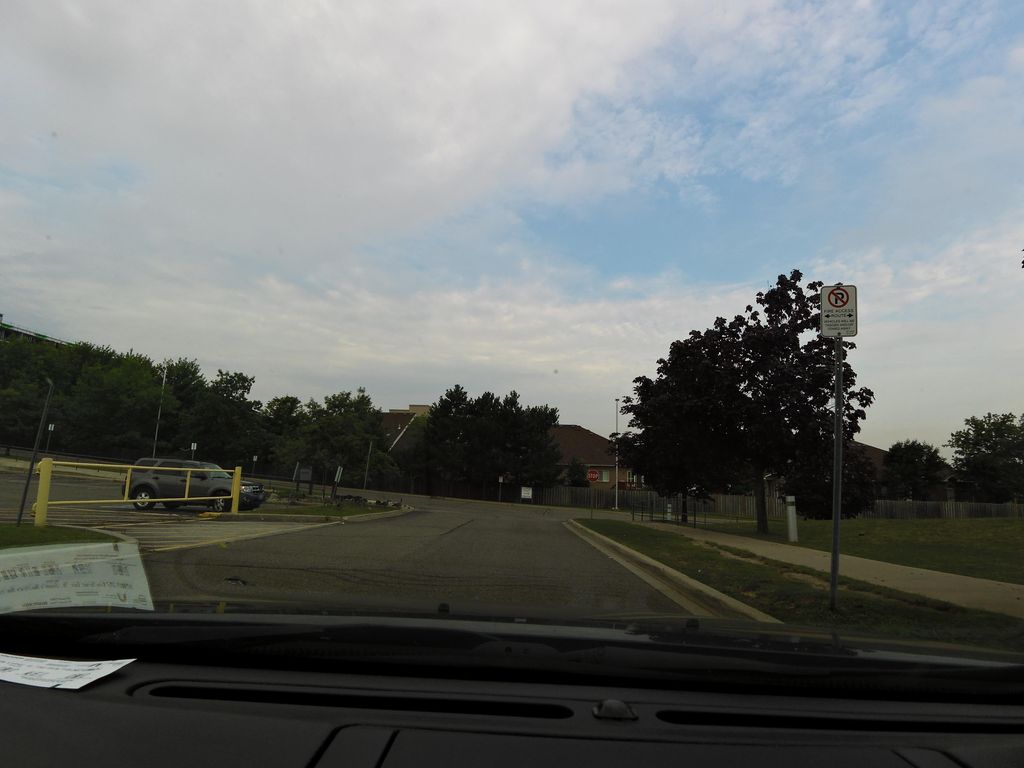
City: hamilton